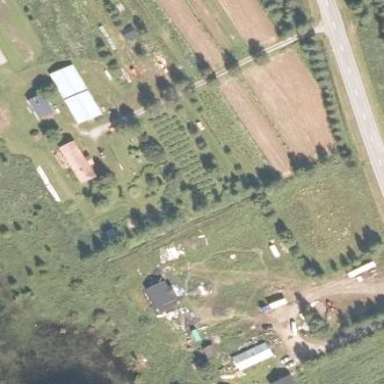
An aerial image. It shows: Orchard.